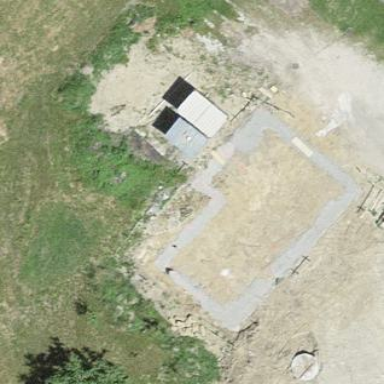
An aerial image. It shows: Farm building.